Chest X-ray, AP view. Patient: 58 years old, sex M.
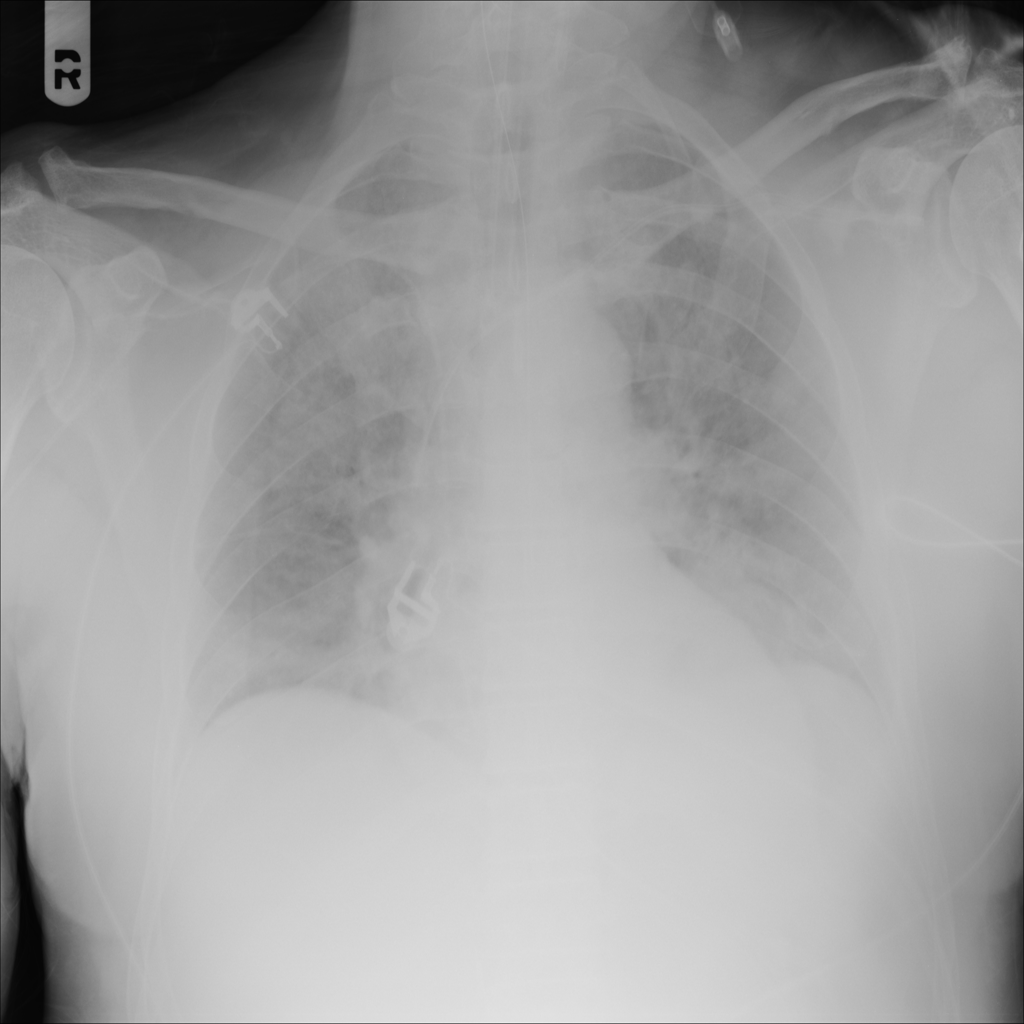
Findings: Infiltration